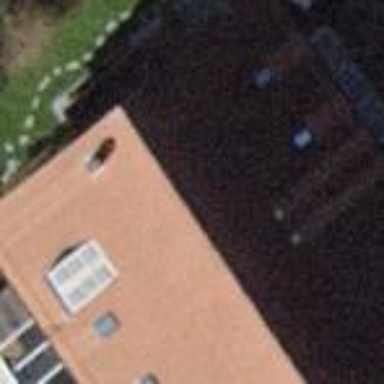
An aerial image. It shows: Terrace building.